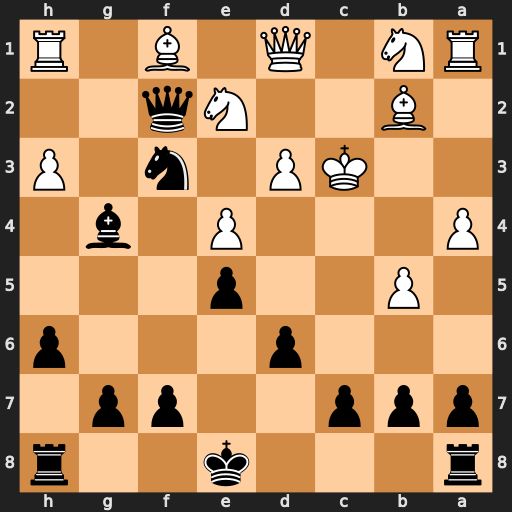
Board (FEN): r3k2r/ppp2pp1/3p3p/1P2p3/P3P1b1/2KP1n1P/1B2Nq2/RN1Q1B1R
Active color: b
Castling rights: kq
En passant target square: -
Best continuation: Qc5+ Kb3 Be6#